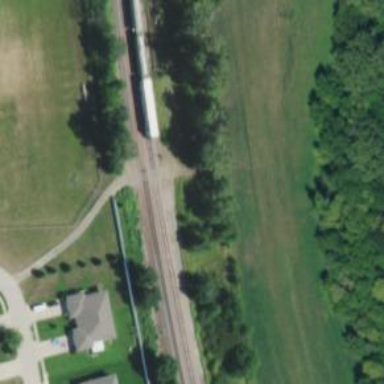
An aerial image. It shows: Railway level crossing.